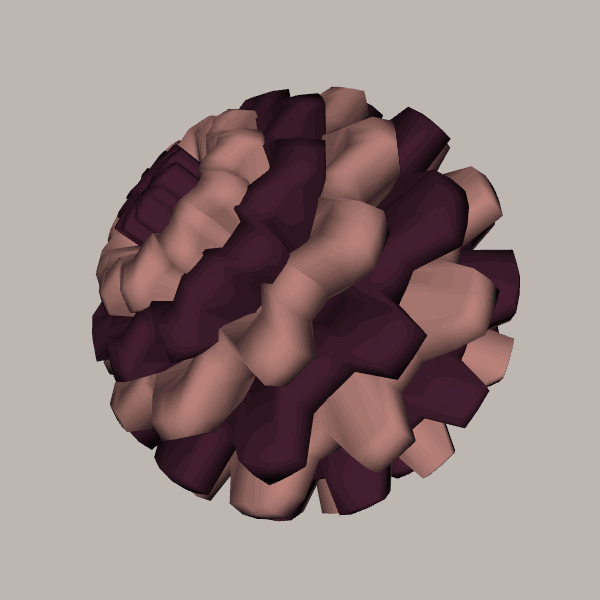
Background: light